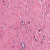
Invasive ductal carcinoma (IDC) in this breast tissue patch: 0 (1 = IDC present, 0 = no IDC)